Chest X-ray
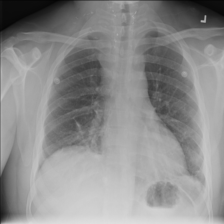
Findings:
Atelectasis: positive
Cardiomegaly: negative
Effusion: negative
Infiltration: positive
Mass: negative
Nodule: negative
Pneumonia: negative
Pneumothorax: negative
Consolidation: negative
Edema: negative
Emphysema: negative
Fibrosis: negative
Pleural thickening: negative
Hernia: negative